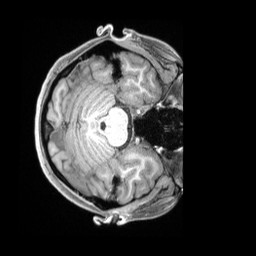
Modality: T1w
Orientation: axial
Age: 24
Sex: female
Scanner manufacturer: siemens
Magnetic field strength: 3 T
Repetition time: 2.4 s
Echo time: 0.00226 s